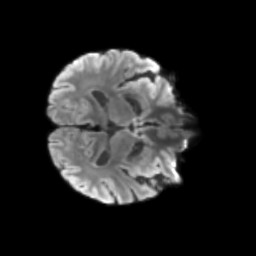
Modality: T2w
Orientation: axial
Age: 68
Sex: male
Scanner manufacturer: siemens
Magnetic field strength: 3 T
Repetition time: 3.23 s
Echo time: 0.0892 s